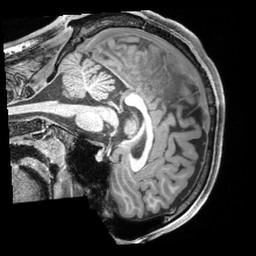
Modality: T1w
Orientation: sagittal
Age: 22
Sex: male
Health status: healthy
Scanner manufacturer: siemens
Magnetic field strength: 3 T
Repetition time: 2.4 s
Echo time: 0.00194 s